Question: I have response where i am getting in adapters and displaying in textview but problem is it prints the item two times in listview. I checked the response. It also have only one item. But when I checked in debug mode, the loop prints in adapter two times. I couldn't find solution for this. For eg: in a list if it has 10 items.(A,B,C etc.,) it displays as 20 items (A,A,B,B,C,C etc.,)Please help me.
'''
public class ListAdaptersTest extends BaseAdapter {
ArrayList<Persons> actorList;
LayoutInflater vi;
int Resource;
ViewHolder holder;
ImageLoader loader;
Persons movie;
Activity activity;
public static final String NAME="name";
public static final String image="image";
ArrayList<Persons> data=new ArrayList<Persons>();
public ListAdaptersTest(Activity context, int resource, ArrayList<Persons> movies) {
vi = (LayoutInflater) context
.getSystemService(Context.LAYOUT_INFLATER_SERVICE);
Resource = resource;
data=movies;
activity=context;
loader=new ImageLoader(context.getApplicationContext());
}
@Override
public View getView(int position, View convertView, ViewGroup parent) {
// convert view = design
View v = convertView;
try{
if (v == null) {
holder = new ViewHolder();
v = vi.inflate(Resource, null);
holder.tvName = (TextView) v.findViewById(R.id.tvname);
v.setTag(holder);
} else {
holder = (ViewHolder) v.getTag();
}
movie = null;
movie = data.get(position);
final String name=movie.getName();
holder.tvName.setText(name);
}
catch (Exception ex) {
ex.printStackTrace();
}
return v;
}
static class ViewHolder {
public TextView tvName;
}
@Override
public int getCount() {
// TODO Auto-generated method stub
return data.size();
}
@Override
public Object getItem(int position) {
// TODO Auto-generated method stub
return data.get(position);
}
@Override
public long getItemId(int position) {
// TODO Auto-generated method stub
return position;
}
'''
}

When I check the response, it's displaying as
'''
E/REsponse(4989): Response{"id":27136,"cast_id":3,"order":0,"credit_id":"52fe4e769251416c7515736b","profile_path":"\/rrN6d7WR.jpg","name":"Katharine Isabelle","character":"Tamara"}
'''
10-29 02:01:56.934: E/Final(4989): Finaltrue
E/REsponse(4989): Response{"id":21320,"cast_id":4,"order":1,"credit_id":"52fe4e769251416c7515736f","profile_path":"/d9YmZ.jpg","name":"Danielle Harris","character":"Amy"}
E/Final(4989): Finaltrue
E/REsponse(4989): Response{"id":27775,"cast_id":5,"order":2,"credit_id":"52fe4e769251416c75157373","profile_path":"/gNeWQz9oqF.jpg","name":"Chelan Simmons","character":"Kayla"}
E/Final(4989): Finaltrue
10-29 02:01:56.937: E/REsponse(4989): Response{"id":61903,"cast_id":6,"order":3,"credit_id":"53da2fb40e0a2652f000200d","profile_path":"/jMUbn5I63NDlqM650.jpg","name":"Glenn Thomas Jacobs","character":"Jacob Goodnight"}
10-29 02:01:56.937: E/Final(4989): Finaltrue
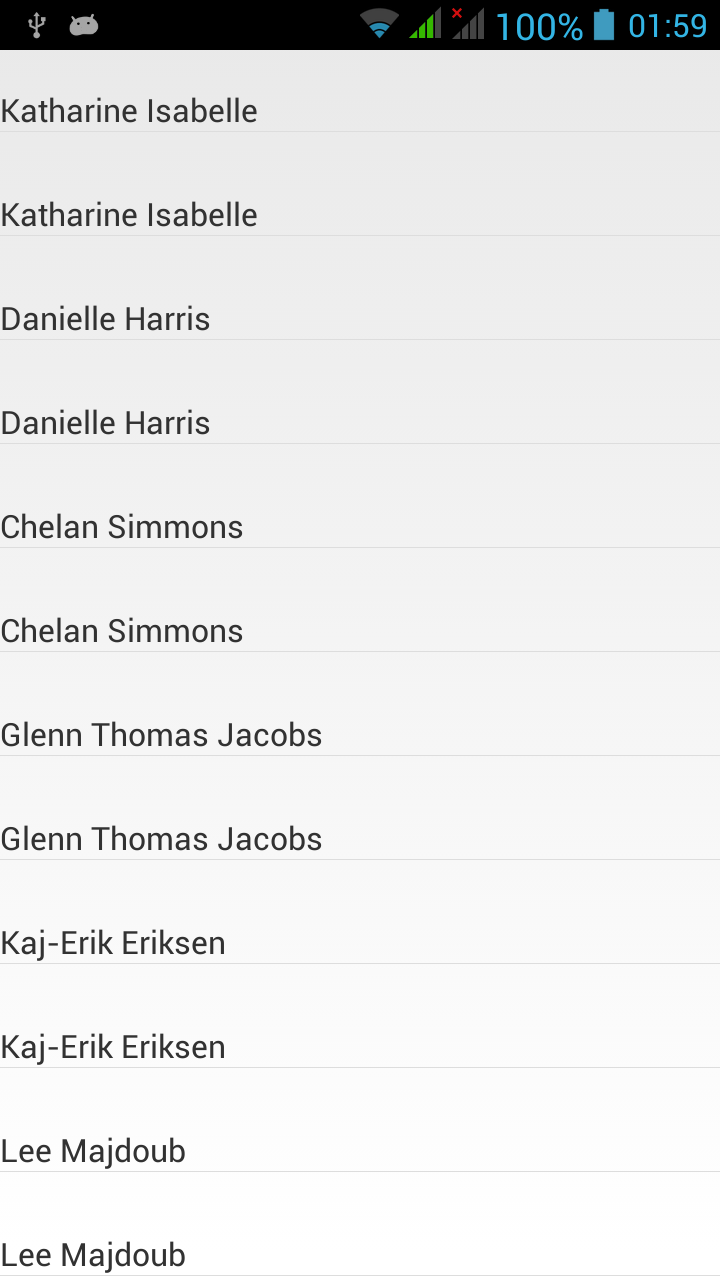
Answer: I advise you to know that I think that your problem caused by two reasons first you should use array adapter not base adapter , second you should see us how you call the adapter and the creation of the persons list in your activity.